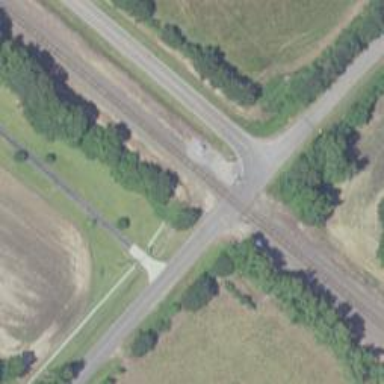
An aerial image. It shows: Level crossing on the railway with lights and gates.